Question: In this case it's Chrome. I've had a look at <URL> and the one I'd need Flash Builder/eclipse to fire is --new-window. Makes sense of course.
So I go into Flash builder, go to the browser preferences and set the parameters for the Chrome bin app, like so:
So that, to me seems right, but it doesn't do what it says on the tin. So what am I doing wrong and how can I get it to launch in a new window?
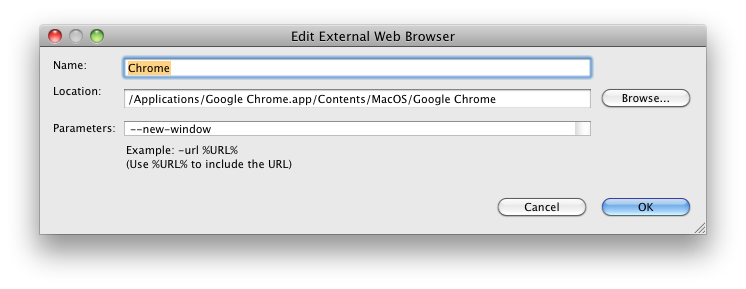
Answer: On MacOS X, Chrome only starts once. So, with your startup options, you get this error:
'''
Unable to obtain profile lock.
'''
The origin of this error is <URL>.
A solution is to use a different data dir for your debugging sessions:
'''
--user-data-dir=<PATH TO DATA DIR>
'''
For example in your home directory (something like /Users/username/chrome-debug-datadir). That solved the problem here.
You need to configure Chrome once in the new data dir. It also gives a clean separation between developing / debugging sessions and regular Chrome sessions.